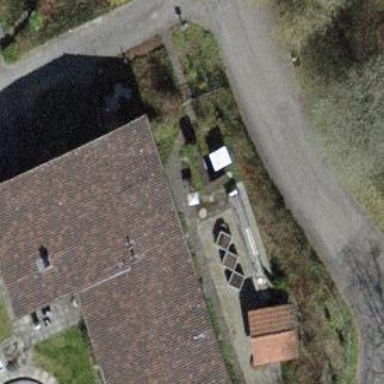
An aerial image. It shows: Detached building.